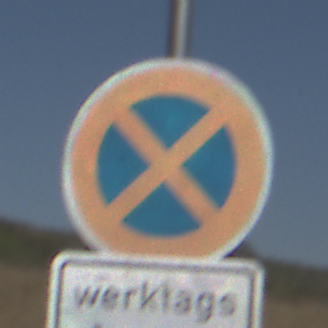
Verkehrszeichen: AbsolutesHalteverbot
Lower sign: ZeitangabenMitBeschraenkungAufWochentage7
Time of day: Midday
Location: Outdoor (RoadRail)
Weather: Clear
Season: Summer
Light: Natural